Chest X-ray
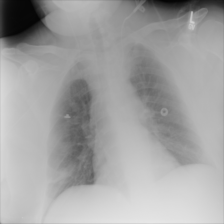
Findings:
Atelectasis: negative
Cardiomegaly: negative
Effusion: negative
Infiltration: negative
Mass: negative
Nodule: negative
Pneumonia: negative
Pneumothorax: negative
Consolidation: negative
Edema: negative
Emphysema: negative
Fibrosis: negative
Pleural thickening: negative
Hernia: negative